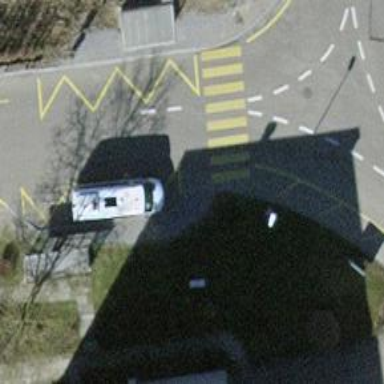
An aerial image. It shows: Platform with shelter for public transport.